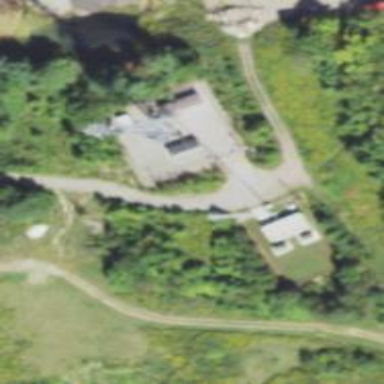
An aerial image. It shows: Service building with communication mast.